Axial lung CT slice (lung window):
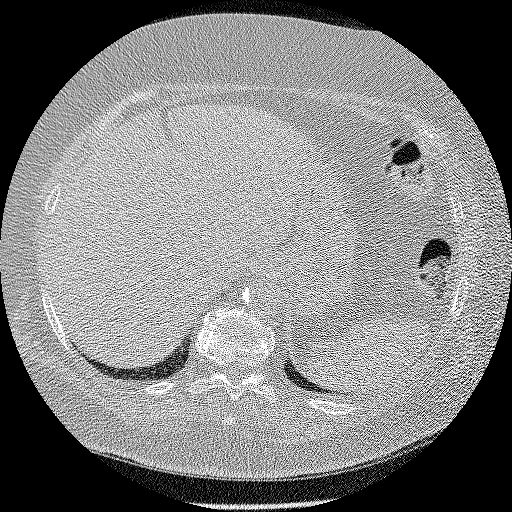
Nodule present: no